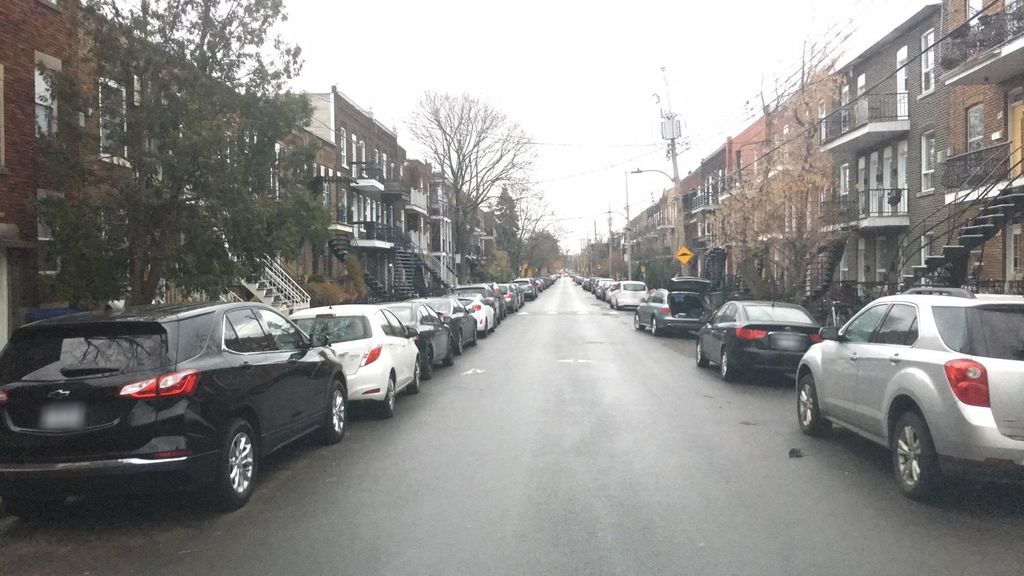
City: montreal